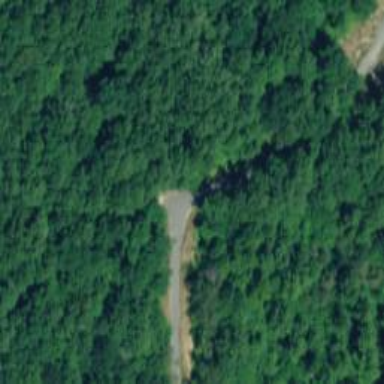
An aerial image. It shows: Driveway leading to service road.